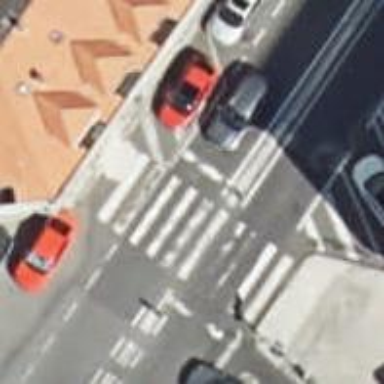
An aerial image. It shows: Marked crossing on the road.